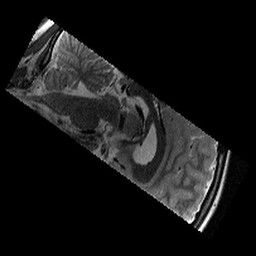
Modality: T2w
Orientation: sagittal
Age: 11
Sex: male
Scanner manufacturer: siemens
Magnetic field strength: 3 T
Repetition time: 9.23 s
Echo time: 0.067 s